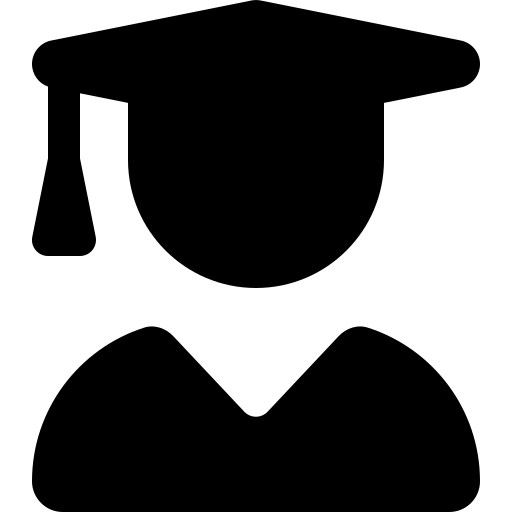
Tags: icon, FontAwesome, fa-icon, solid, user, graduate